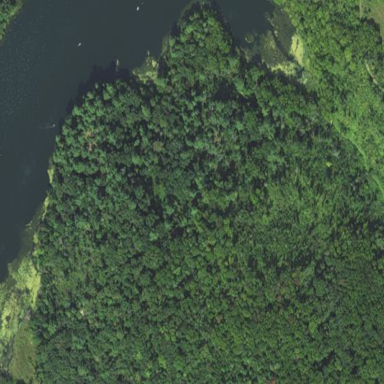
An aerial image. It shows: Nature reserve within forest area.